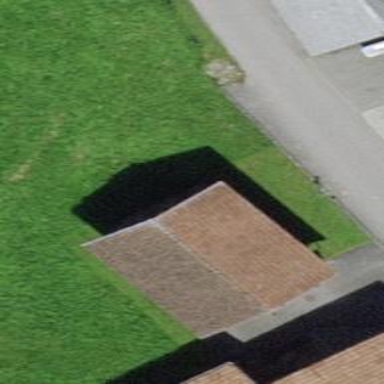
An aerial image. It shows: Farm auxiliary building.